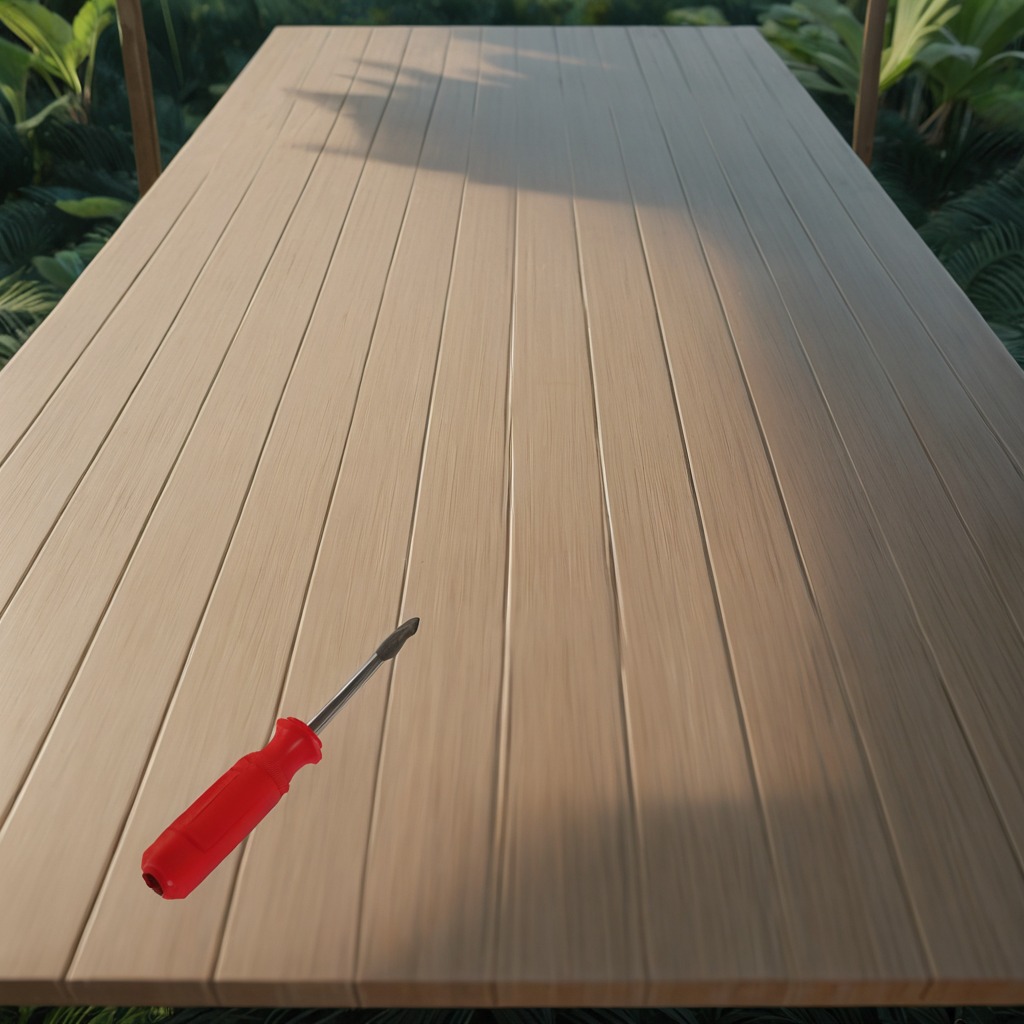
A screwdriver is lying on the wooden table.